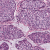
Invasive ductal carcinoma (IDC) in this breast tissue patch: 1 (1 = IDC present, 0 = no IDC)